Field crop: maize
Growth stage: 2
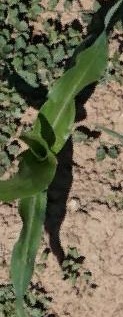
Species: maize